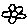
Label: flower